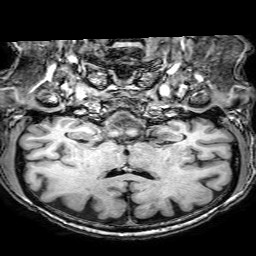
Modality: T1w
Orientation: sagittal
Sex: male
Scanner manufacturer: philips
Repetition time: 0.008307 s
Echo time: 0.00387 s